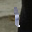
Label: 1